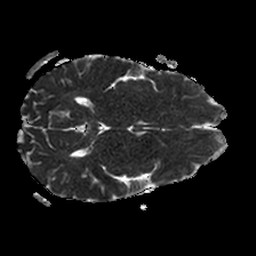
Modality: ADC
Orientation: axial
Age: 33
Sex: male
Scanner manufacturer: philips
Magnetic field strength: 1.5 T
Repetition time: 3.395 s
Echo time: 0.06922 s